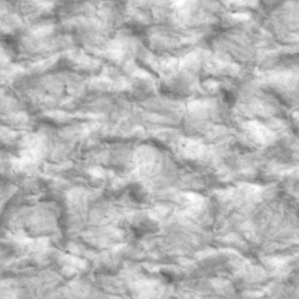
Label: non_frost